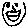
Label: smiley face